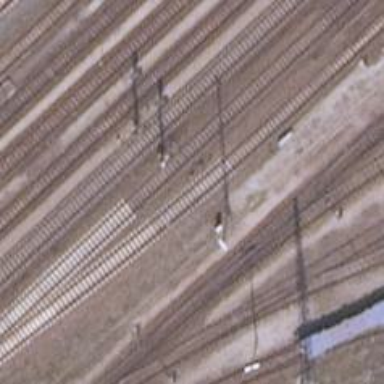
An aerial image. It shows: Railway signal.